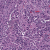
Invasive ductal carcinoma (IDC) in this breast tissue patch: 1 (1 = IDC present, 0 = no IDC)